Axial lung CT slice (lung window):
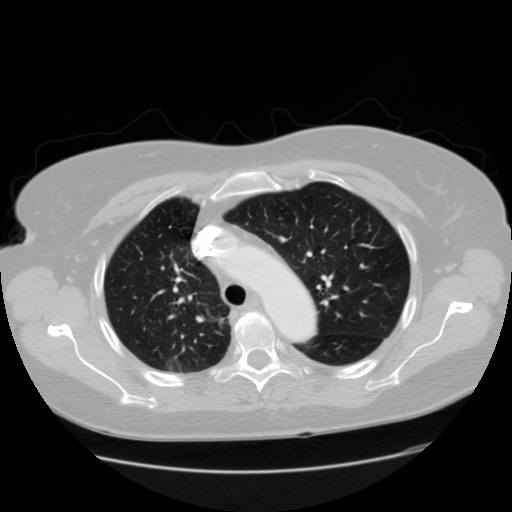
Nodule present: no